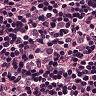
Metastatic tissue present: yes